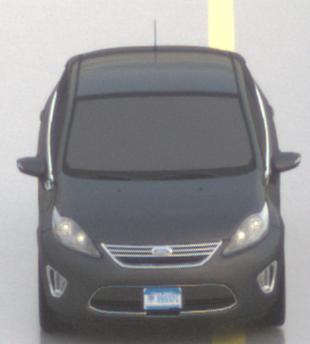
Make: Ford
Model: Fiesta
Detailed model: ’09 Sedan (seventh series)
Model produced from: 2010
Model produced until: 2017
Doors: 4
Color: gray
Road condition: wet road
Daytime: sunrise or sunset
Contrast: low contrast